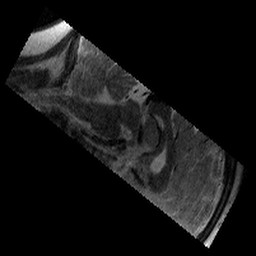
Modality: T2w
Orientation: sagittal
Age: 9
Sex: male
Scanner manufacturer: siemens
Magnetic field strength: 3 T
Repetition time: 9.23 s
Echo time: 0.067 s